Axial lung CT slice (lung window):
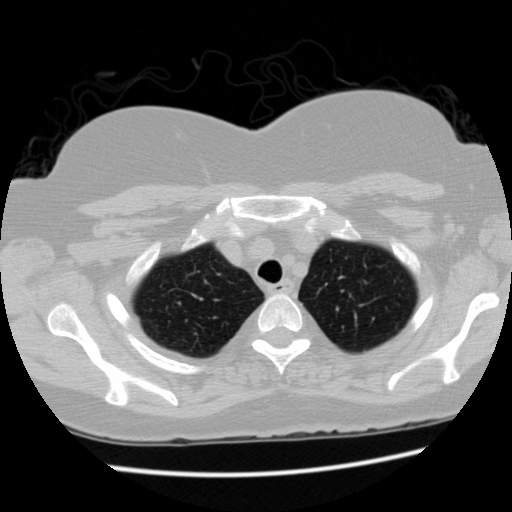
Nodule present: no